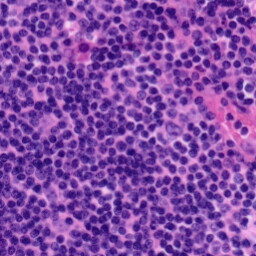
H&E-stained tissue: Tonsil